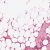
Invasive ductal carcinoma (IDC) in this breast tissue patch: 0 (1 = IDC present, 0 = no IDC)